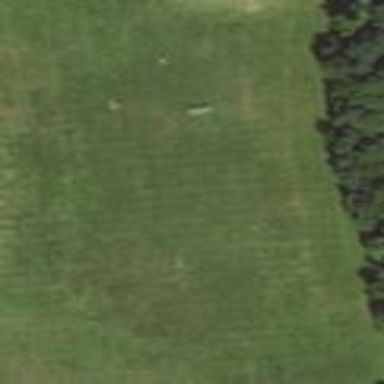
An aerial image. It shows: Lacrosse pitch for leisure land.